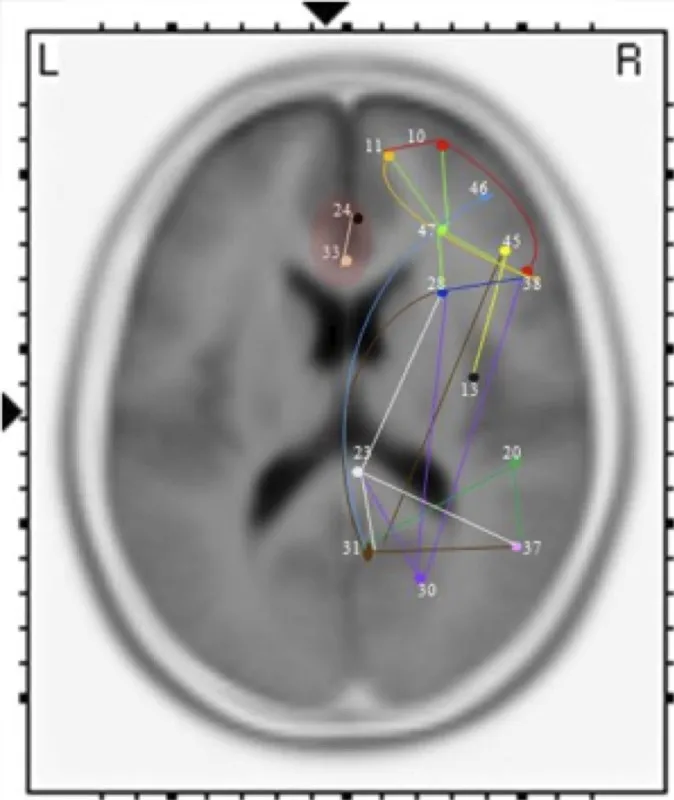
Each of the 15 ROIs for this case study are represented in a different color. The lines indicate significant correlations between the colored ROI and other regions. The color of the line is the same as the ROI in relation to its functional connectivity with other ROIs.
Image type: radiology (mri)